Question: I have written a Java XML Parser as an Applet. It is looking and functioning well enough in this form.

My Question, Is if I want to run this without a browser, how Would I properly wrap it to run as an executable?
GUI.java
'''
--------------
import java.applet.*;
import java.awt.*;
import java.awt.event.*;
import javax.swing.JFrame;
import javax.swing.JPanel;
import javax.swing.SwingUtilities;
public class GUI extends JPanel implements ActionListener
{
/**
*
*/
private static final long serialVersionUID = 1L;
private Parser xmlEditor;
private String startTimeValue;
private String endTimeValue;
public GUI(){
init();
}
public static void main(String[] args) {
SwingUtilities.invokeLater(new Runnable(){
@Override
public void run() {
new GUI();
}
});
}
public void init() {
this.setXmlEditor(new Parser("C:\Users\Administrator\workspace\XMLParser\src\test.xml"));
add(new Label("Start Time"));
startTimeValue = xmlEditor.getStartTimeValue();
endTimeValue = xmlEditor.getEndTimeValue();
startTime = new TextField(startTimeValue);
add(new Label("End Time"));
endTime = new TextField(endTimeValue);
save = new Button("save");
save.addActionListener(this);
add(startTime);
add(endTime);
add(save);
}
public void actionPerformed(ActionEvent e)
{
System.out.println(endTime.getText());
xmlEditor.updateStartTimeValue(startTime.getText());
xmlEditor.updateEndTimeValue(endTime.getText());
System.out.println(e);
System.exit(0);
}
public Parser getXmlEditor() {
return xmlEditor;
}
public void setXmlEditor(Parser xmlEditor) {
this.xmlEditor = xmlEditor;
}
TextField startTime, endTime;
Button save;
}
'''
While trying things with Swing and JFRame etc, I am not getting properly layout, or am opening multiple windows. Can anyone provide assistance? The second Panel Keeps replacing the First. Id like to really try to learn how to place multiple components inside an executable jar is the goal.
## SwingPaintDemo.java
'''
import java.awt.Label;
import java.awt.TextField;
import javax.swing.JPanel;
import javax.swing.SwingUtilities;
import javax.swing.JFrame;
public class SwingPaintDemo {
public static void main(String[] args) {
SwingUtilities.invokeLater(new Runnable() {
public void run() {
createAndShowGUI();
}
});
}
private static void createAndShowGUI() {
System.out.println("Created GUI on EDT? "+
SwingUtilities.isEventDispatchThread());
JFrame f = new JFrame("Test");
f.setDefaultCloseOperation(JFrame.EXIT_ON_CLOSE);
f.setVisible(true);
Parser myParser = new Parser("C:\Users\Administrator\workspace\XMLParser\src\test.xml");
JPanel top = new JPanel();
top.add(new Label("Start Time"));
TextField startTimeField = new TextField(myParser.getStartTimeValue());
top.add(startTimeField);
f.getContentPane().add(top);
JPanel bottom = new JPanel();
bottom.add(new Label("End Time"));
TextField endTimeField = new TextField(myParser.getEndTimeValue());
bottom.add(endTimeField);
f.getContentPane().add(bottom);
f.pack();
}
}
'''
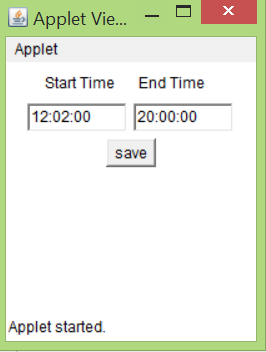
Answer: 'JFrame' uses a 'BorderLayout' by default, where as a 'JPanel' uses a 'FlowLayout'
Instead of rebuilding the UI in the 'JFrame', simply add an instance of 'GUI' to it, since you've already defined the functionality in a 'JPanel', this makes it easily reusable.
'''
public class SwingPaintDemo {
public static void main(String[] args) {
SwingUtilities.invokeLater(new Runnable() {
public void run() {
createAndShowGUI();
}
});
}
private static void createAndShowGUI() {
System.out.println("Created GUI on EDT? "+
SwingUtilities.isEventDispatchThread());
JFrame f = new JFrame("Test");
f.setDefaultCloseOperation(JFrame.EXIT_ON_CLOSE);
f.getContentPane().add(new GUI());
f.pack();
f.setVisible(true);
}
}
'''
FYI: You should never reference 'src' in any path element, 'src' won't exist once the program is built and packaged. This is also doubly concerning for applets, as applets run in a tight security model, which prevents them from accessing the file system by default.
Instead, you should be using 'Class#getResource' or 'Class#getResourceAsStream', depending on your needs.
'''
this.setXmlEditor(new Parser(getClass().getResource("/test.xml")));
'''
for example. You may need to change your 'Parser' to accept either a 'URL' and/or 'InputStream' as well